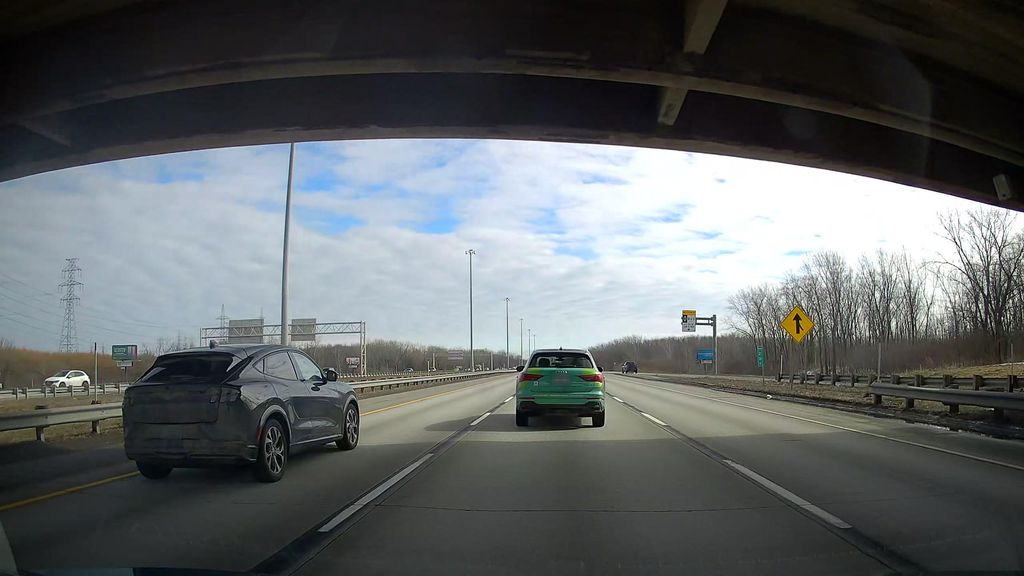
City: montreal